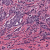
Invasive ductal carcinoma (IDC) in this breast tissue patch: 1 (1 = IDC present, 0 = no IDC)